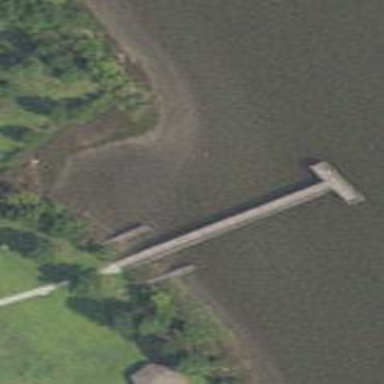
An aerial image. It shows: Man-made pier.